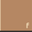
Piece: xx